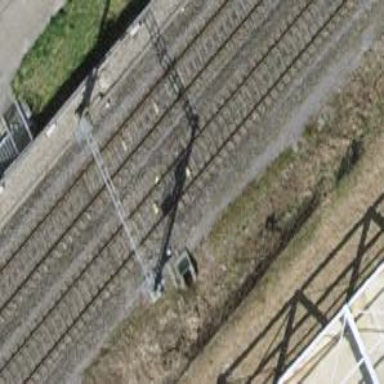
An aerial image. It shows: Railway signal.